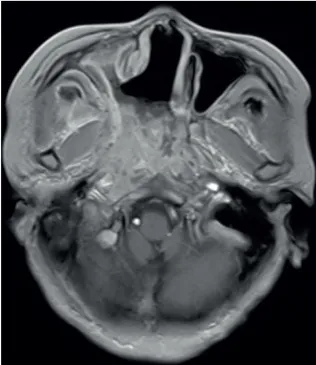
Contrast enhancement T1-weighted MR imaging showed that the tumor invaded the parapharyngeal space and nasopharynx.
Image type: radiology (mri)